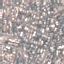
Land use / land cover: Residential